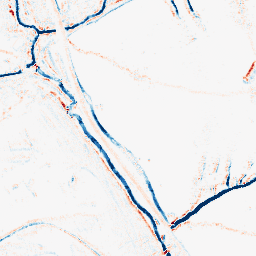
Category: morphological
Decomposition family: morphological_square
Decomposition parameters: operation: average
size: 5
Upsampling method: quartic
Upsampling parameters: scale: 4
Upsampling scale: 4